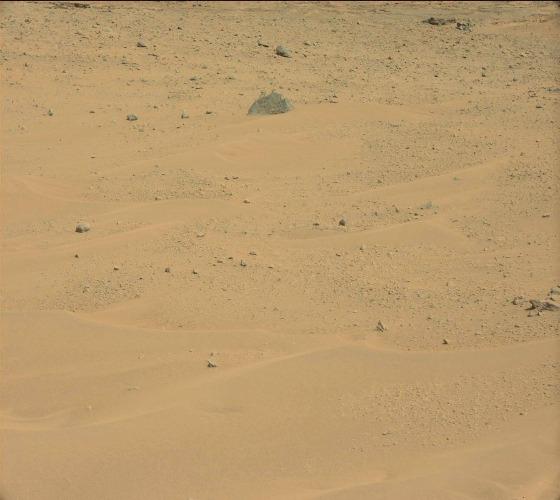
Terrain classes present: Gravel / Sand / Soil, Rock, Shadow